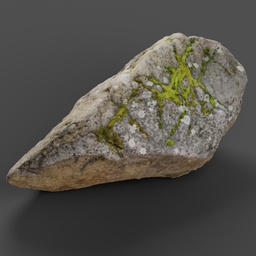
Label: nature